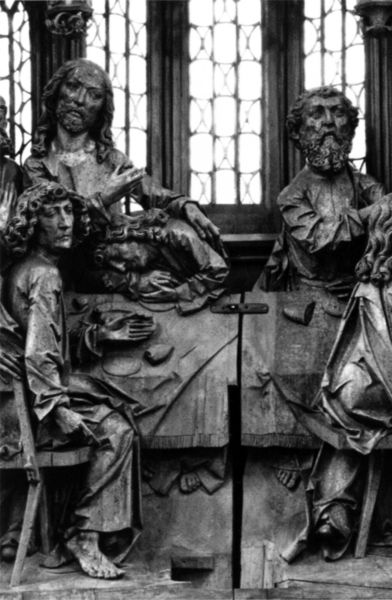
Titel: Heilig-Blut-Altar, Zentrum der Abendmahlsszene im Schrein ohne die Judasfigur mit dem Spalt zwischen den beiden Schnitzgruppen
Künstler: Tilman Riemenschneider
Standort: Rothenburg ob der Tauber
Institution: St. Jakob
Schlagwörter: fuß, gruppe, hand, mann, schatten, weiß, menschen, sitzen, fenster, finger, glas, holz, kleid, kleider, licht, marmor, männer, schwarz, stuhl, stühle, säulen, tisch, tuch, herren, alt, bart, bärte, gesichter, bibel, falten, gesicht, johannes, stein, teller, herr, hände, kirche, haare, gewänder, frontal, gotik, locken, skulptur, relief, füße, liegen, schlafend, weis, figuren, essen, tafel, wein, brot, metall, plastik, warten, zeigen, foto, barfuss, blut, kirch, übergang, schwarzweiss, speisen, mahl, altar, hochaltar, schnitzerei, sarg, gotisch, christus, grab, jesus, scharnier, mittelalter, fingerzeig, abendmahl, gegenlicht, jünger, petrus, liegt, schrein, geschnitzt, schnitzwerk, bildhauer, maßwerk, kriche, hochrelief, holzskulptur, kirchenfenster, spätgotik, retabel, schnitzaltar, apostel, judas, tuc, klappen, fränkisch, klappaltar, aposteln, riemenschneider, schnitzfiguren, schnitzfigur, holzschnitzerei, rothenburg, tilmann, tillmann, tilman riemenschneider, rotenburg, paulus, franken, christus johannes gruppe, das letzte abendmahl, halpplastik, heilig-blut-alatr, heilig-blut-altar, holzbildhauer, nach unten, pertrus, pplastik, lange, schwaruz, steinhauerei, männer bart, bildhauerrei, abedmahl